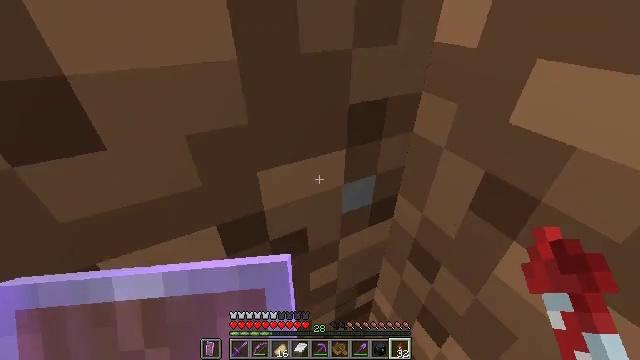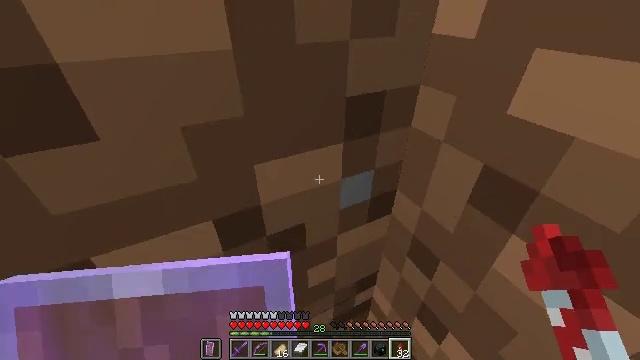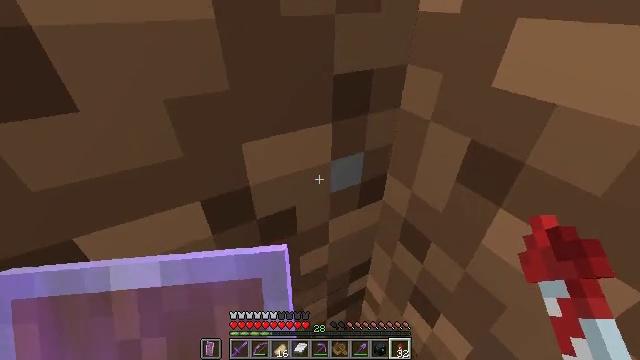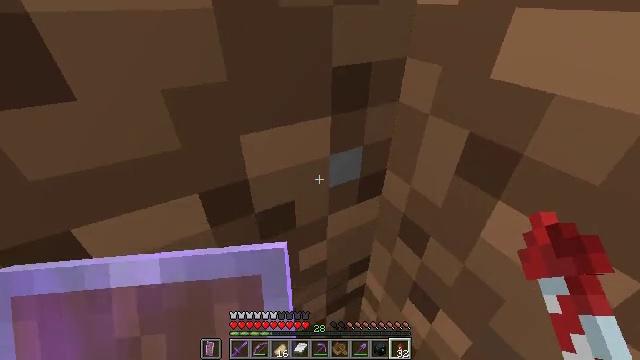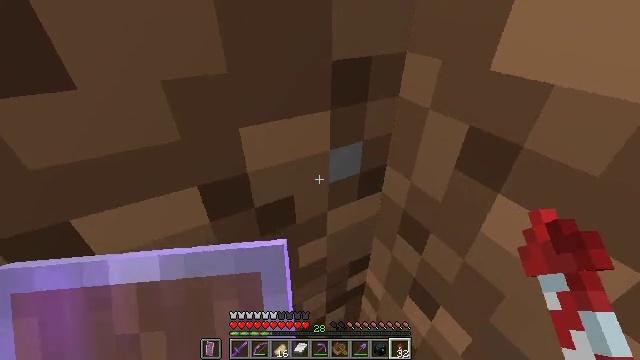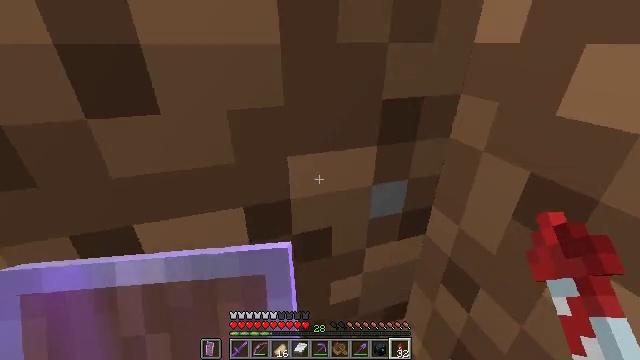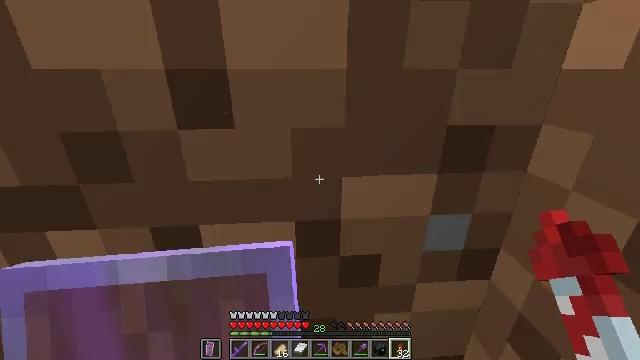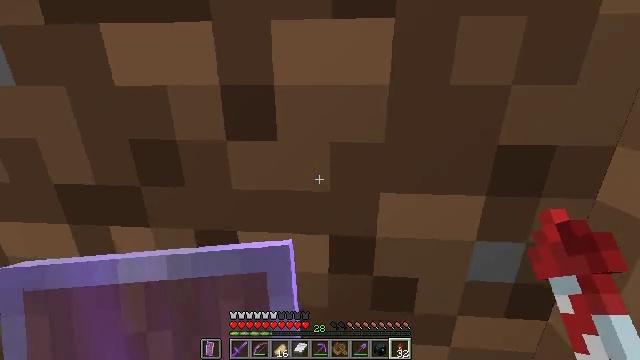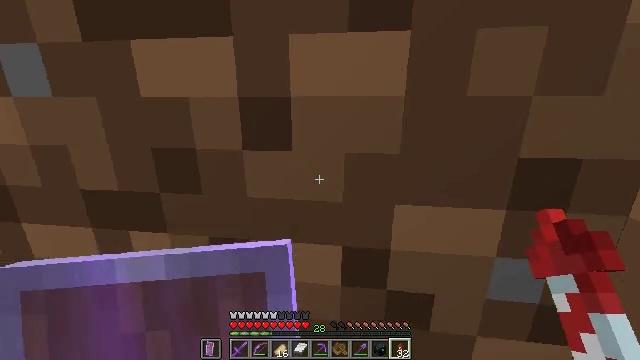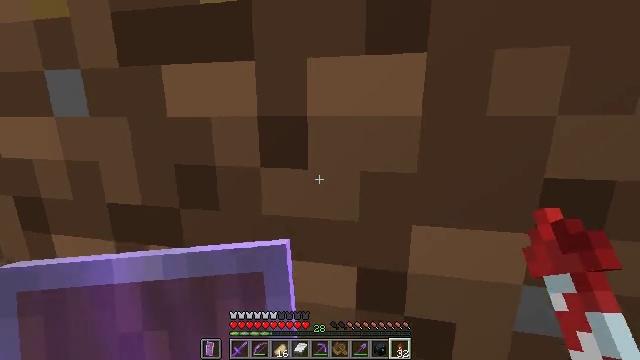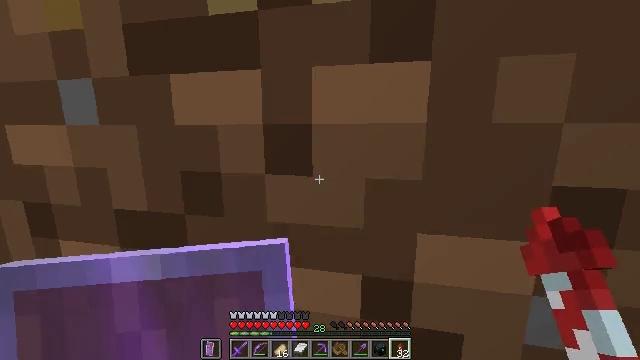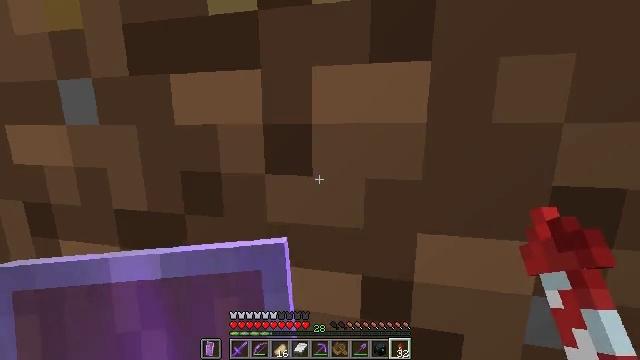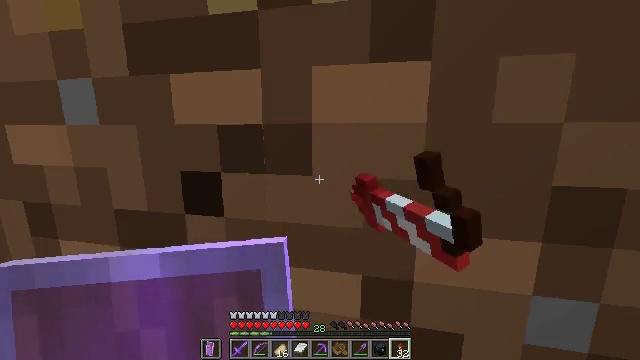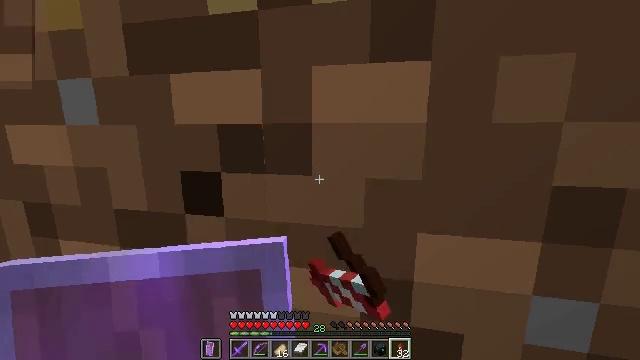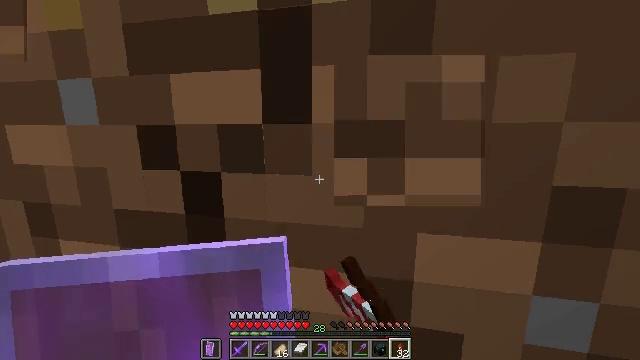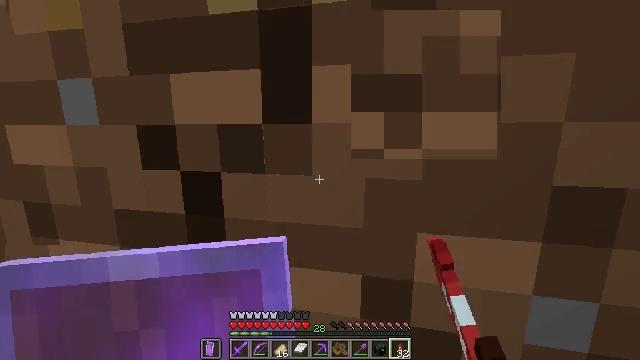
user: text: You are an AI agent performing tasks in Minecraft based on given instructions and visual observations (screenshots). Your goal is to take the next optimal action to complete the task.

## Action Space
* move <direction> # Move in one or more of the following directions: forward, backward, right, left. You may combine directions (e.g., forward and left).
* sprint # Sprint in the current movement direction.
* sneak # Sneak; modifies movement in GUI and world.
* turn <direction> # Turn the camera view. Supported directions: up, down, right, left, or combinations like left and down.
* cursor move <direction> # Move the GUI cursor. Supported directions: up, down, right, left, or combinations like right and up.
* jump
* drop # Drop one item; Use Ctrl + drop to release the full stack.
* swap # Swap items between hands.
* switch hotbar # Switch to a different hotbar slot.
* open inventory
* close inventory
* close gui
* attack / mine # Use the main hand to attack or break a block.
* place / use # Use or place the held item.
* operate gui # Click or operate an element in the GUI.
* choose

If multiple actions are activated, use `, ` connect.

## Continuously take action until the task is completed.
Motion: motion action
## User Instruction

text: Mine the grass path to create a new path.
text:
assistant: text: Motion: no_op
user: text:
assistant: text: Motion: turn right
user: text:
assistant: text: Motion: no_op
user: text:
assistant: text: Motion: no_op
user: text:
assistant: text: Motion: turn left and up
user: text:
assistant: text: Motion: turn left and up
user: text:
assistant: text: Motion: turn left and up
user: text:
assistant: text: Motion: turn left and up
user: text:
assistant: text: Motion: turn left and up
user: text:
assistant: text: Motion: turn left and up
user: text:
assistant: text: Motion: attack / mine
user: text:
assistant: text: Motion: attack / mine
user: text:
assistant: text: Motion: attack / mine
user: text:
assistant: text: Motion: attack / mine
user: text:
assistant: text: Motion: attack / mine
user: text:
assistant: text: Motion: attack / mine
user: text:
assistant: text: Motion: turn right and down, attack / mine
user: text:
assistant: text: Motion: turn right, attack / mine
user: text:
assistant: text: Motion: attack / mine
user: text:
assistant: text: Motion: no_op
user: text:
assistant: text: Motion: turn left
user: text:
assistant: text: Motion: turn left and up
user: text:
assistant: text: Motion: turn left and down
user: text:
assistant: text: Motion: turn left and down
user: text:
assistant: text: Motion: no_op
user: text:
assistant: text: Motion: no_op
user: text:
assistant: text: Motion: move forward
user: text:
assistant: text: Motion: move forward
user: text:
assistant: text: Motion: move forward
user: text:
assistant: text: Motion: move forward